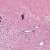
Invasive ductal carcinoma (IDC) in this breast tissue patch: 1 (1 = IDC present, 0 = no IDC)